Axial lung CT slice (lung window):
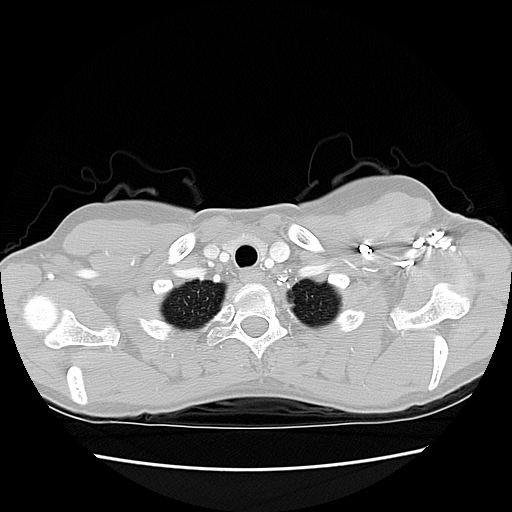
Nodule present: no